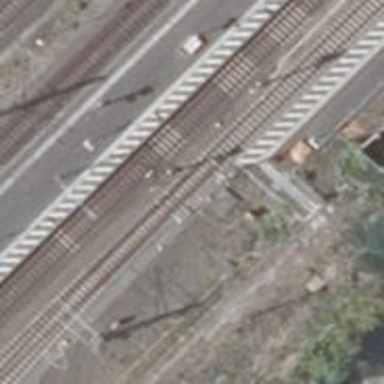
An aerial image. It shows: Railway signal.